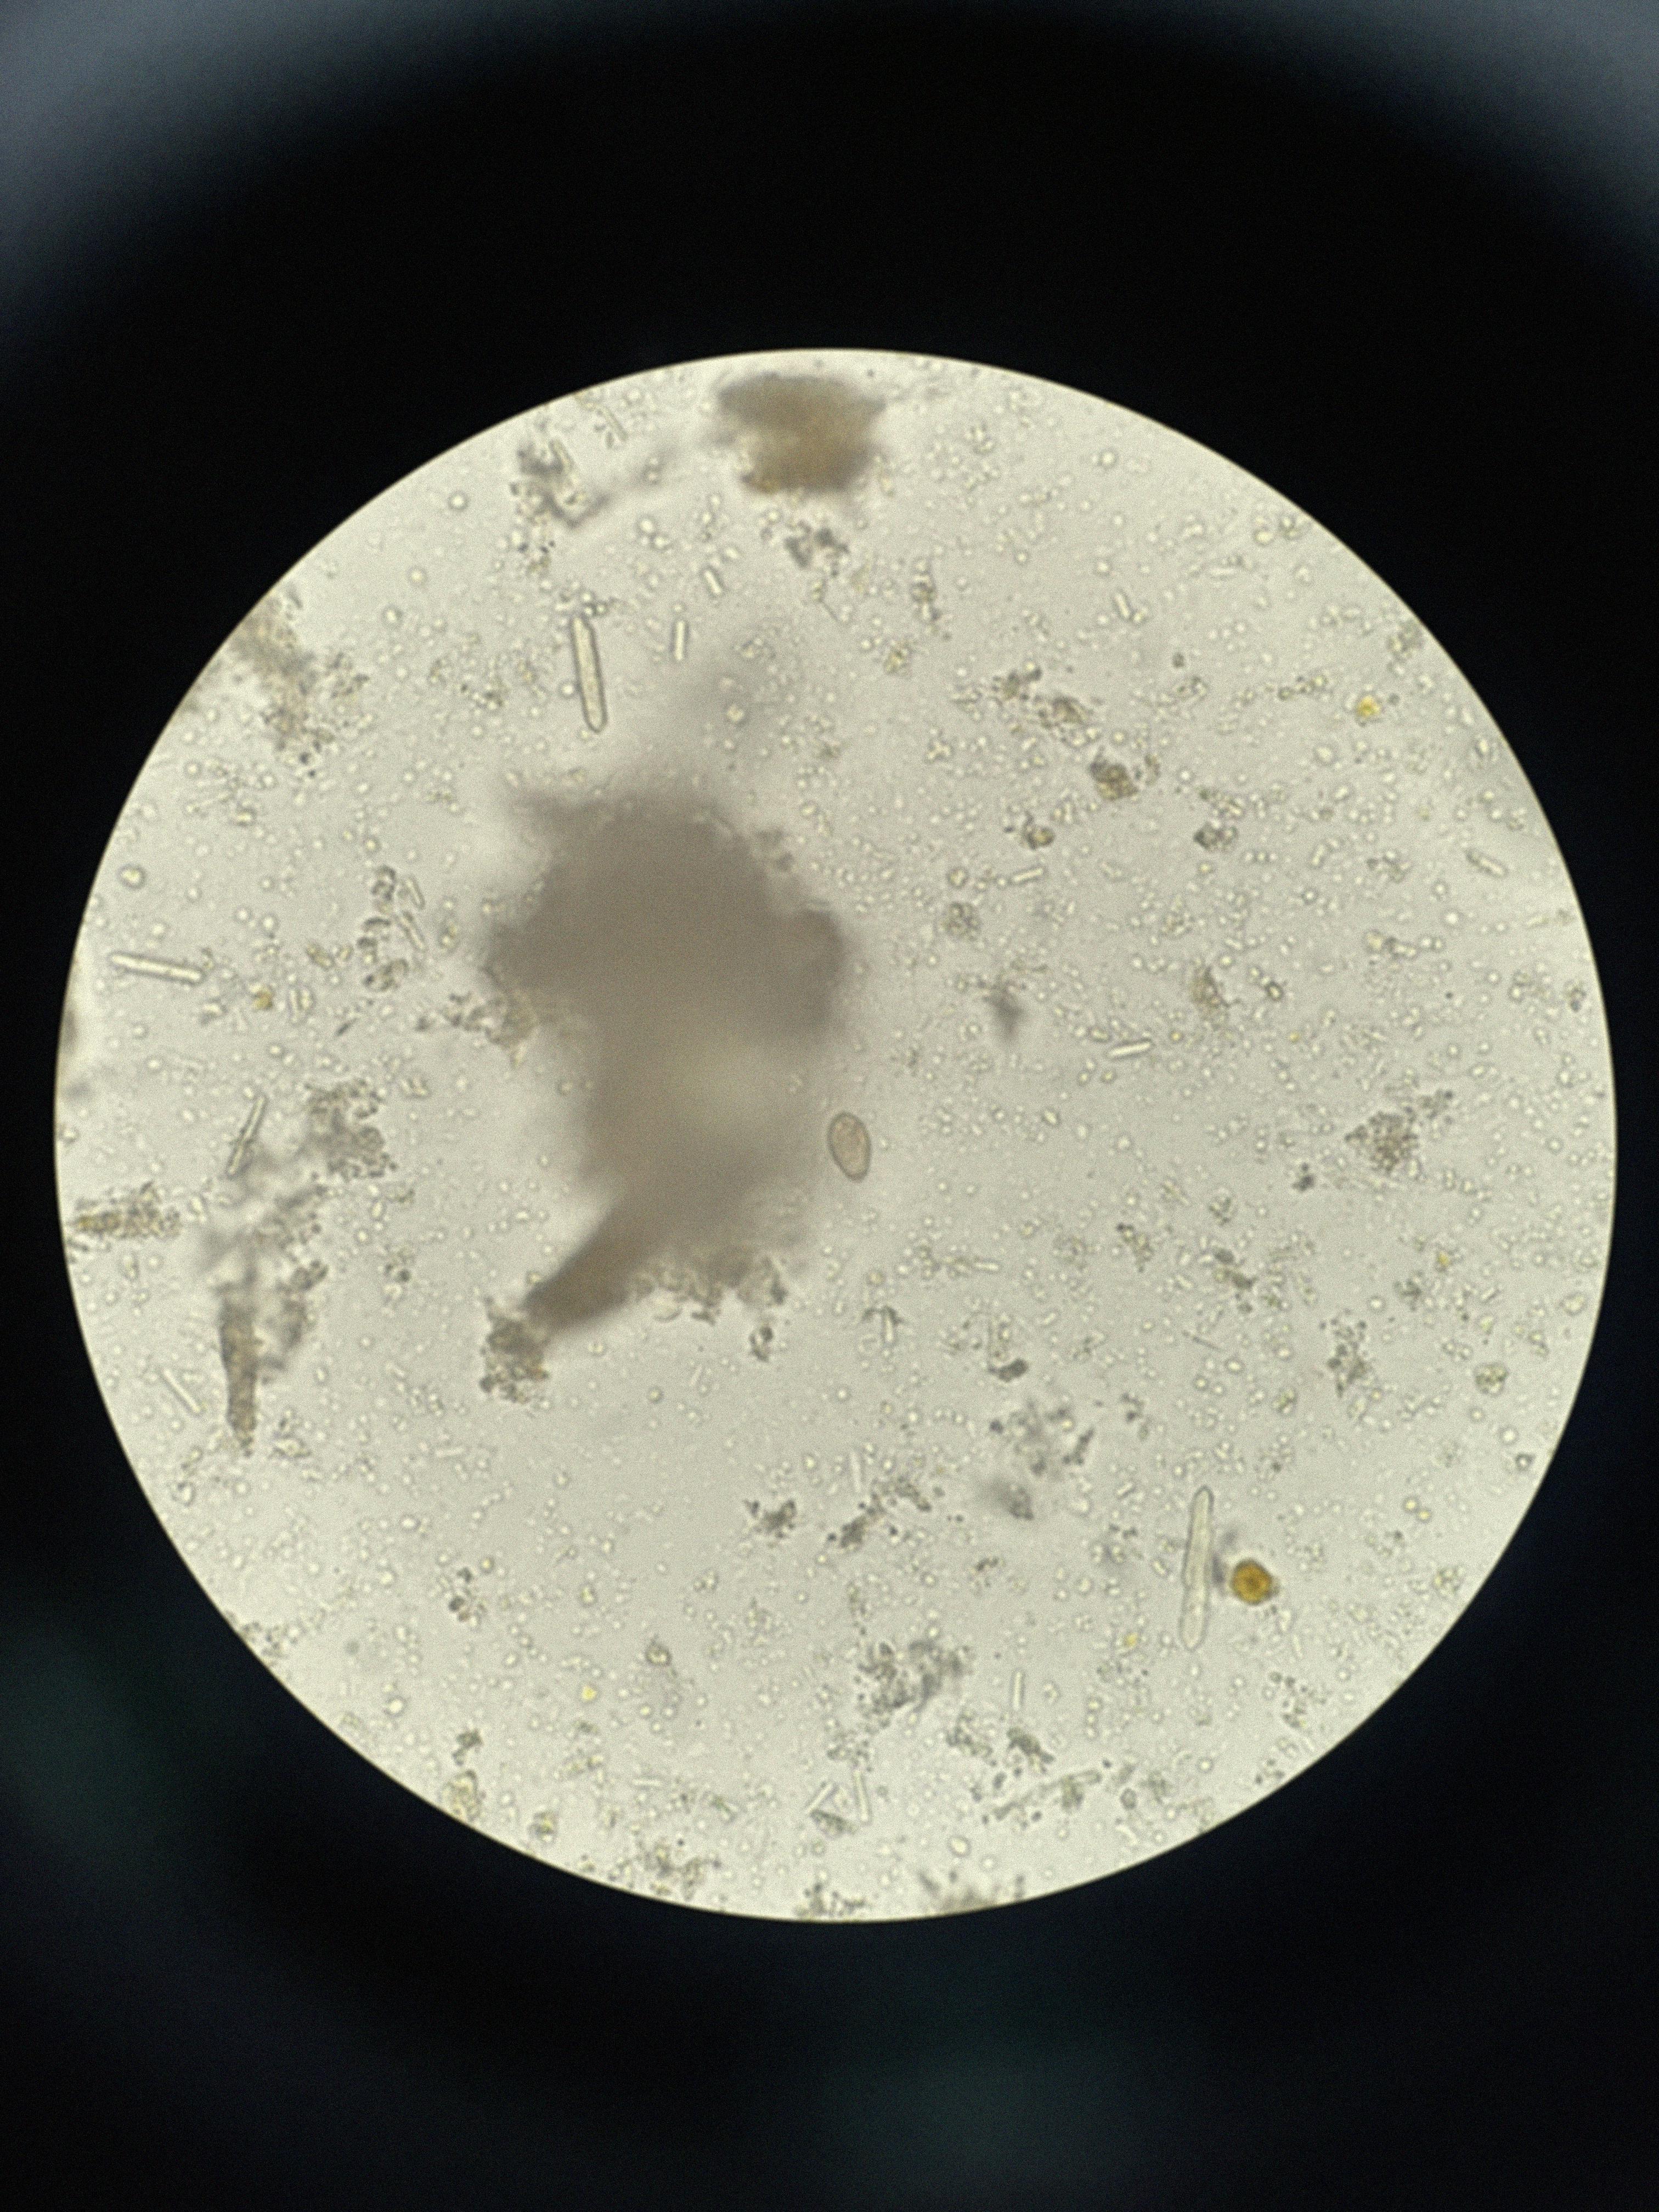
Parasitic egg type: Opisthorchis viverrine